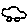
Label: car